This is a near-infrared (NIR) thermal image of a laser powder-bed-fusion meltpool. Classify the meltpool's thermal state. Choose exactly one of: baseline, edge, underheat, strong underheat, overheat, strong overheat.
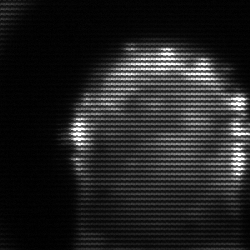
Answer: baseline